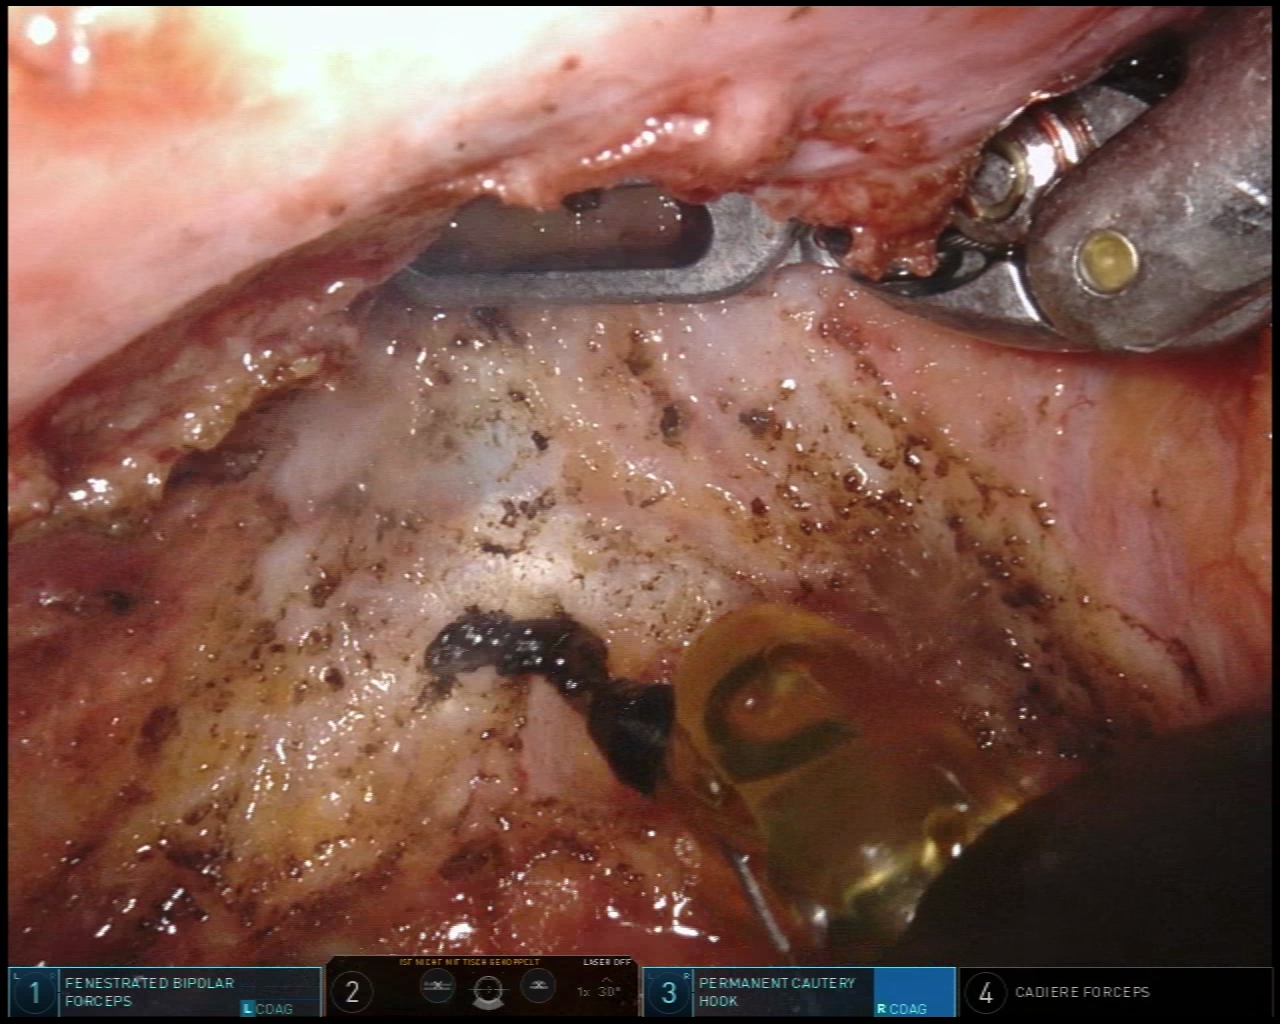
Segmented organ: vesicular_glands
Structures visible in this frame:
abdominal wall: no
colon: no
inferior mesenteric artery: no
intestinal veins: no
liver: no
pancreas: no
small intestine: no
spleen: no
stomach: no
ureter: no
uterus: no
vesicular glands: yes